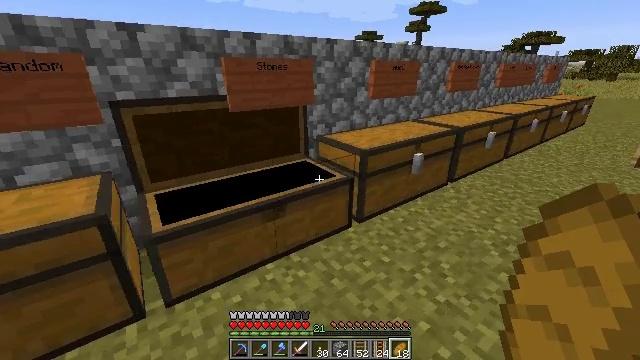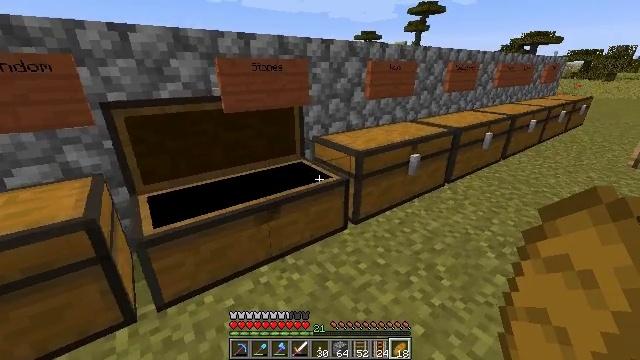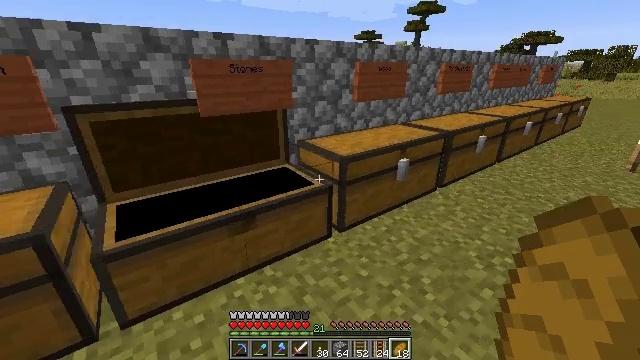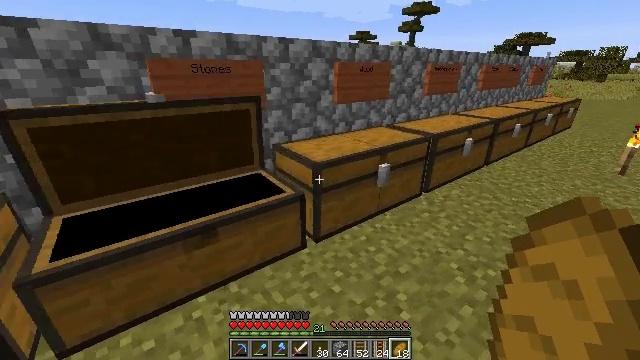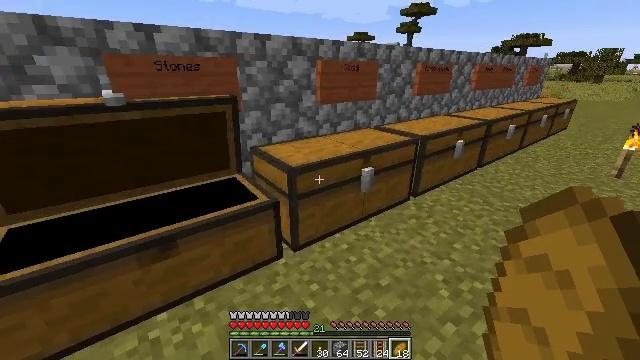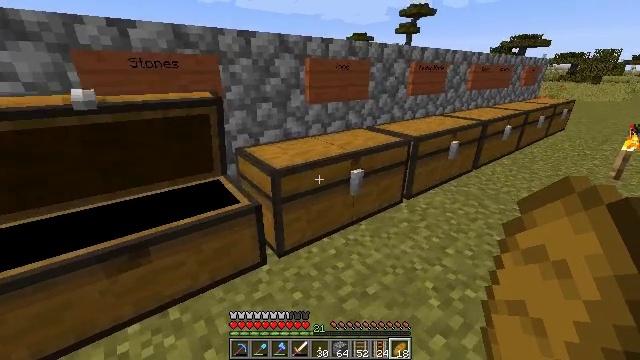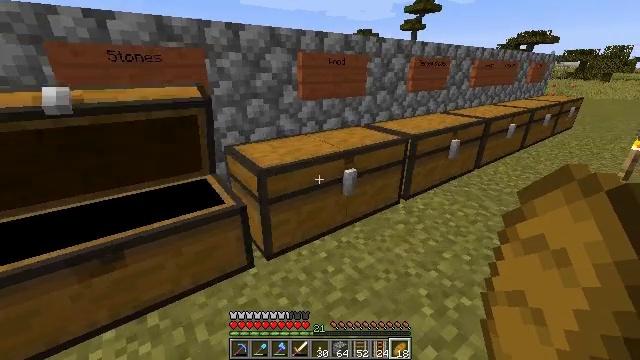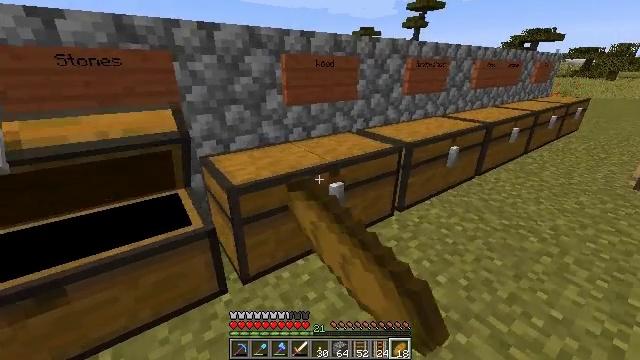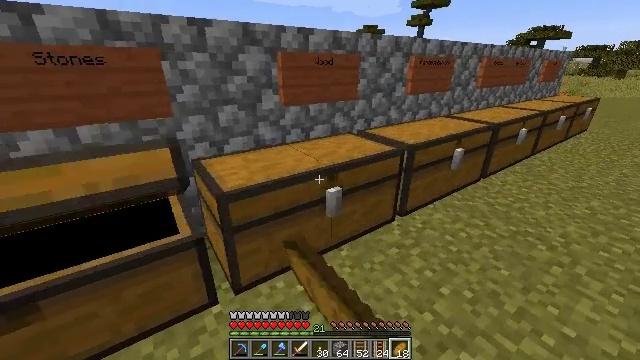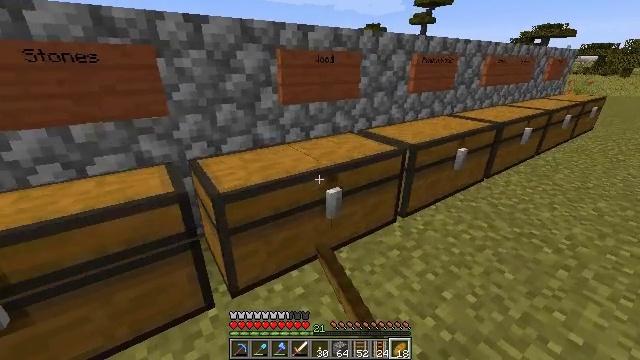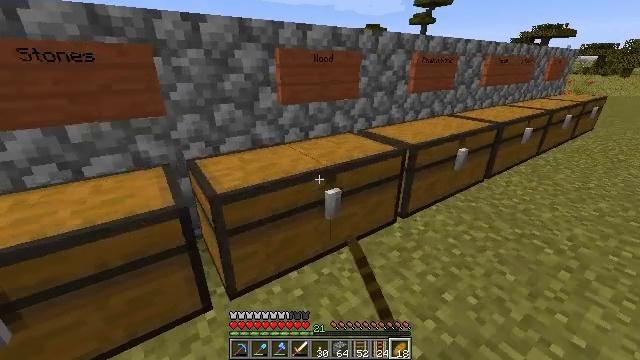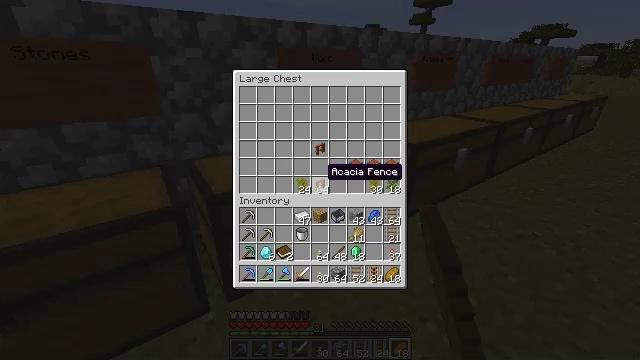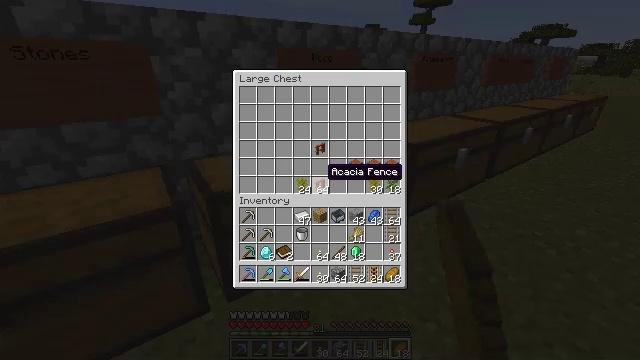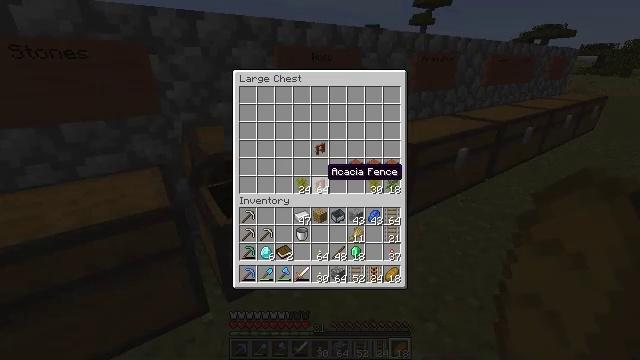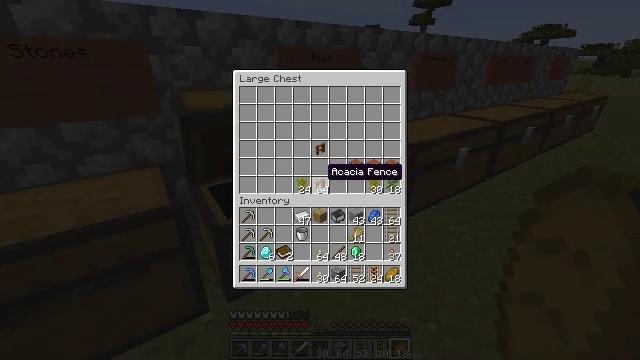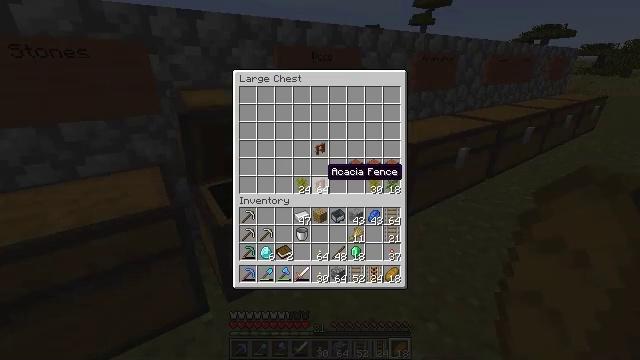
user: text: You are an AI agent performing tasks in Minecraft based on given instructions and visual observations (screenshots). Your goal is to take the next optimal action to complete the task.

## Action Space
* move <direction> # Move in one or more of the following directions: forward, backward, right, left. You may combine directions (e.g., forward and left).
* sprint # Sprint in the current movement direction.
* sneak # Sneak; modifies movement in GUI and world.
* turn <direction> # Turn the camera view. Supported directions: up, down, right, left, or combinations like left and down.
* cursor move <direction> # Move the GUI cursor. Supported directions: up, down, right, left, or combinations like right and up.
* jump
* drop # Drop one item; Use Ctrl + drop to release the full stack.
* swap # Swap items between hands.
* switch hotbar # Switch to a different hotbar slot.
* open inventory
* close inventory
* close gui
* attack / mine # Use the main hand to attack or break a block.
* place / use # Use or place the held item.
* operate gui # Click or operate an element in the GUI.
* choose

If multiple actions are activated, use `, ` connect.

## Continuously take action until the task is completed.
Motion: motion action
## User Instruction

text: Collect sugar cane near water sources.
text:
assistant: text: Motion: move forward and move right
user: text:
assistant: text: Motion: move forward and move right
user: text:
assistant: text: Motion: move forward and move right
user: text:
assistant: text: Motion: move forward and move right
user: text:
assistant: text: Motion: move forward and move right
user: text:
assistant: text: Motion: move forward and move right, use / place
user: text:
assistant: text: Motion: move forward, use / place
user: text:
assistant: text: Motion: use / place
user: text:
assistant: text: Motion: no_op
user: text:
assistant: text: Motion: no_op
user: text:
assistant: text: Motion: open gui
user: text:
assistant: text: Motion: no_op
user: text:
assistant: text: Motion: no_op
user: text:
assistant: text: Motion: no_op
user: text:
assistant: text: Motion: no_op
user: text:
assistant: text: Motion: no_op
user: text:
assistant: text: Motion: no_op
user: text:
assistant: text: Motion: no_op
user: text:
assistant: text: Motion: no_op
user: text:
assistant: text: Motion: no_op
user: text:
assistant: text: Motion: no_op
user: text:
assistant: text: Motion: cursor move right
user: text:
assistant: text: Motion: cursor move right
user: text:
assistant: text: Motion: cursor move right and up
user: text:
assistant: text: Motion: cursor move right and up
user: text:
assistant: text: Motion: no_op
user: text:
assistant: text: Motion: no_op
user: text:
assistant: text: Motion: no_op
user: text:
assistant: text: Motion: no_op
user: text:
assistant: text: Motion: no_op